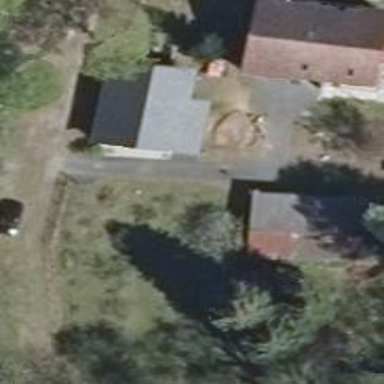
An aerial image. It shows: Driveway.